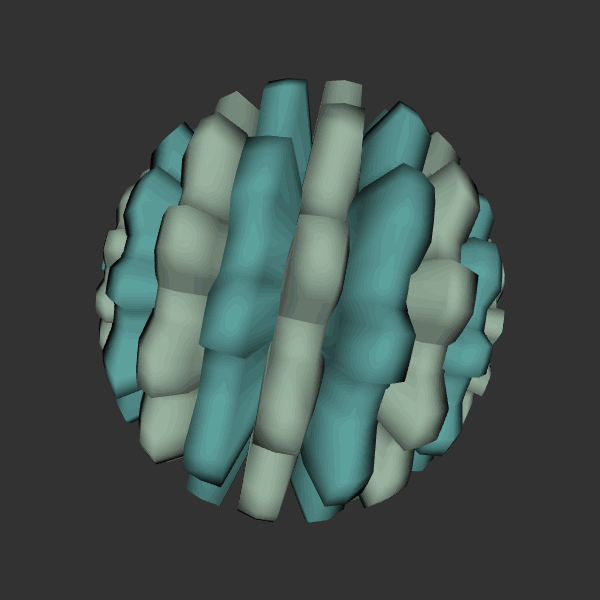
Background: dark